Question: With a large number of variables, the sizing of tick mark labels is too large in barplots along the diagonal of a mosaic pairs plot created with 'pairs_barplot()' in the R package. Is there any way to make them smaller? Here is a minimal working example:
'''
library(vcd)
#> Loading required package: grid
library(vcdExtra)
#> Loading required package: gnm
pairs(table(ICU[,c(1,3:9)]),
diag_panel = pairs_barplot(
gp_vartext = gpar(fontsize = 10, fontface = 2),
gp_leveltext = gpar(fontsize = 8),
abbreviate = 1,
var_offset = 1.25))
'''

<URL>
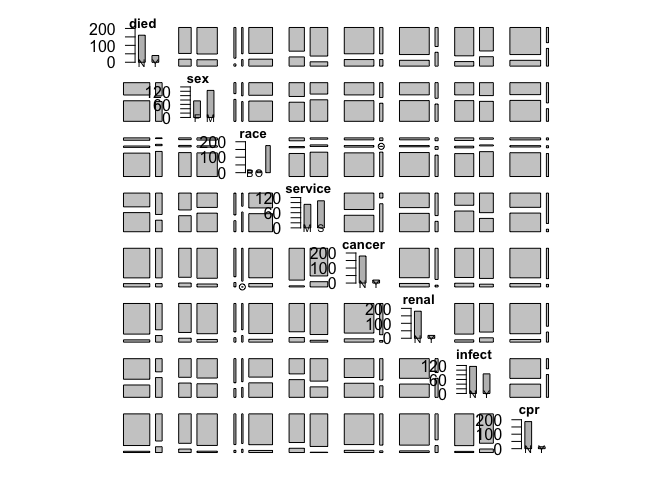
Answer: Currently, you cannot set 'gpar()' for drawing the y-axis of the bar plot explicitly. There are two general workarounds, though: (1) Not messing with the font sizes but instead plotting on a bigger device. (2) Setting an outer viewport with a different 'gpar(fontsize = ...)' that is used as the viewports further down in the plot.
### (1) Bigger device
For illustration I use a 'png()' device here because the PNG graphic is what I embed on StackOverflow. But, of course, you could use the same trick on other devices including those that you do not create yourself but via chunk options in R/Markdown etc.
I use a device size of 13 x 13 inches (as opposed to a more common setting of 6 x 6 or 7 x 7 inches). Then I can omit all of the 'gpar()' settings because the device is large enough to accomodate the default parameters. I still set 'abbreviate' and 'var_offset', though.
'''
png("pairs1.png", height = 13, width = 13, units = "in", res = 100)
pairs(table(ICU[, c(1, 3:9)]),
diag_panel = pairs_barplot(abbreviate = 1, var_offset = 1.25))
dev.off()
'''
<URL>
### (2) Outer viewport
Alternatively, I can create a new 'grid' page myself and push a viewport with 'gpar(fontsize = 7)' used as the default in this viewport and its children. Then I keep your 'gpar()' settings in 'pairs_barplot()' and just add 'newpage = FALSE' in the 'pairs()' call because I want to use the page I already created.
Then all font sizes are decreased so that plotting on a 7 x 7 inches device works fine.
'''
png("pairs2.png", height = 7, width = 7, units = "in", res = 150)
grid.newpage()
pushViewport(viewport(gp = gpar(fontsize = 7)))
pairs(table(ICU[, c(1, 3:9)]),
diag_panel = pairs_barplot(
gp_vartext = gpar(fontsize = 10, fontface = 2),
gp_leveltext = gpar(fontsize = 8),
abbreviate = 1, var_offset = 1.25),
newpage = FALSE)
dev.off()
'''
<URL>